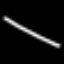
Label: line